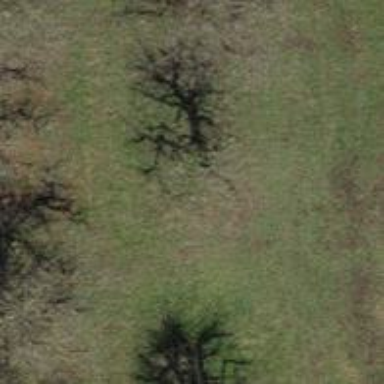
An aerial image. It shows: Agricultural area with deciduous broadleaved trees.